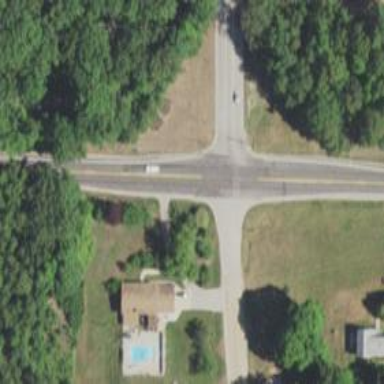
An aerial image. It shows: Stop road.